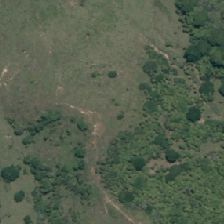
Land cover: broadleaved_indigenous_hardwood